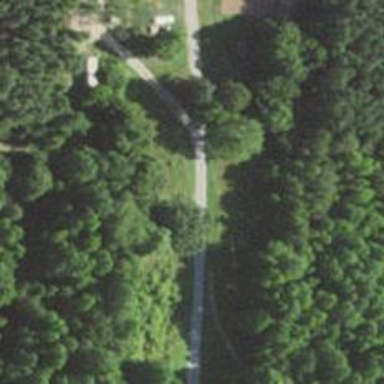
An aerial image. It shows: Driveway.